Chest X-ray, PA view. Patient: 63 years old, sex M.
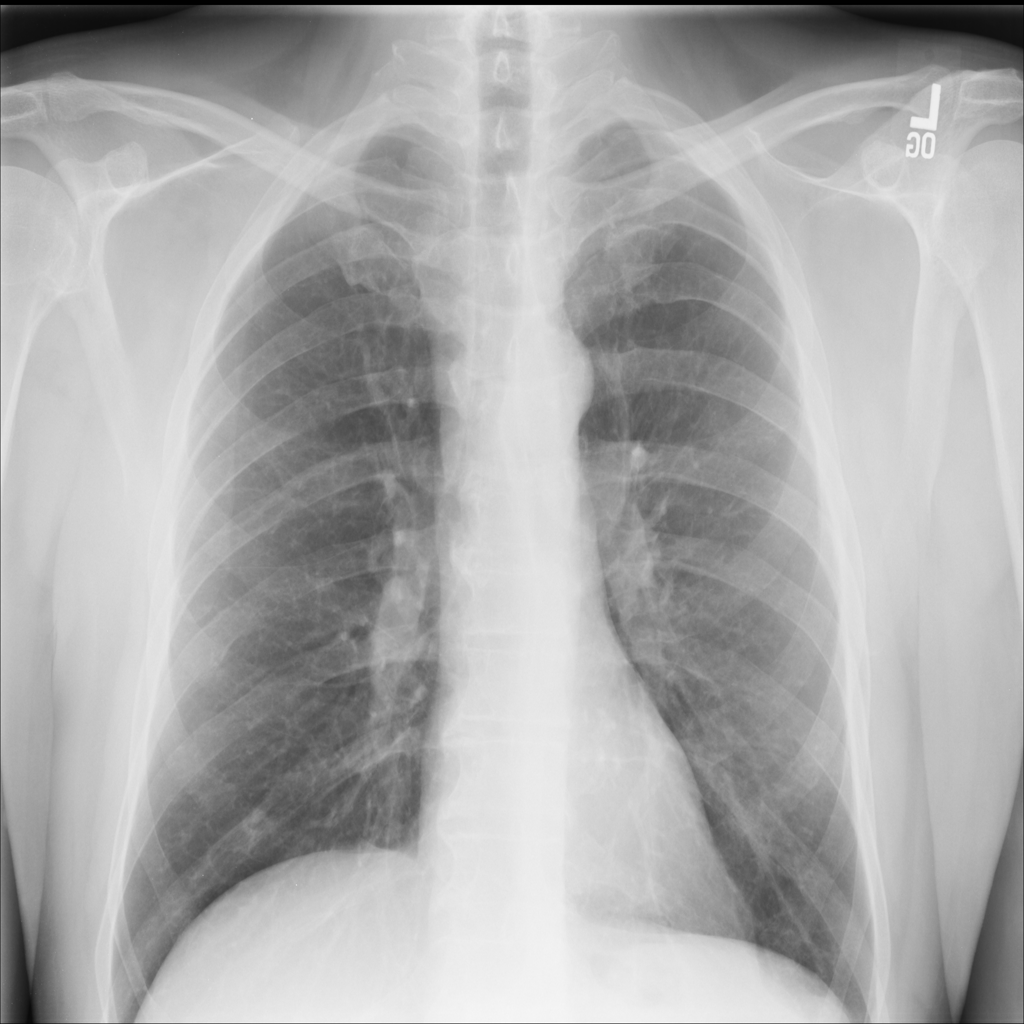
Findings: No Finding